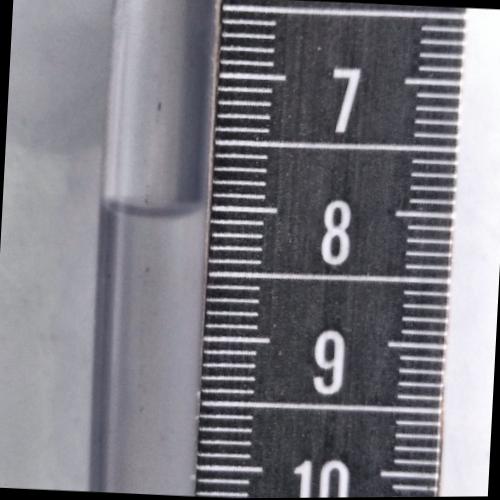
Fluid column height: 8.0 cm